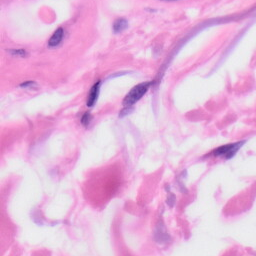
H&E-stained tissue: Skin